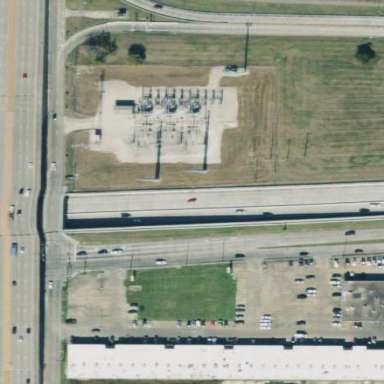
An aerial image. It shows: Outdoor power substation surrounded by fence. The substation is specifically for distribution purposes.